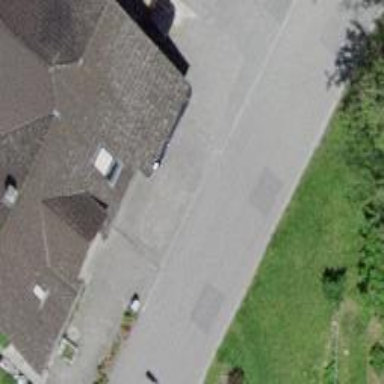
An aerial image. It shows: Asphalt road in residential area.